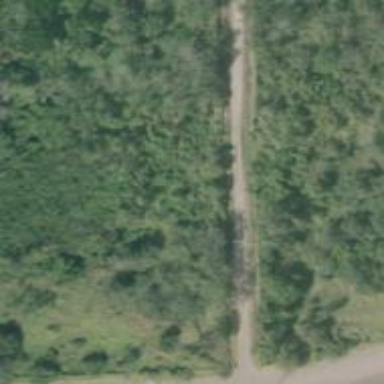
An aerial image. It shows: Unclassified road with embankment.